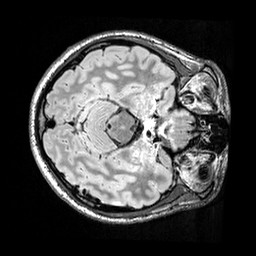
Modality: FLAIR
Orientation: axial
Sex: male
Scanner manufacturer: siemens
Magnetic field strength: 3 T
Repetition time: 5 s
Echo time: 0.395 s